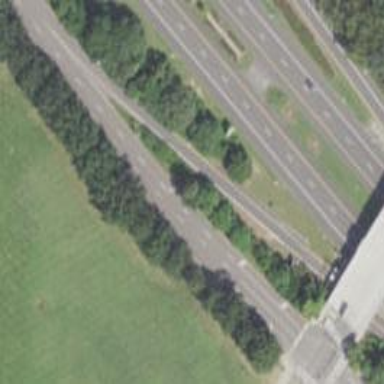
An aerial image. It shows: Secondary road.